Aerial crown-view tile of a tropical tree (Barro Colorado Island, Panama), acquired 20250818:
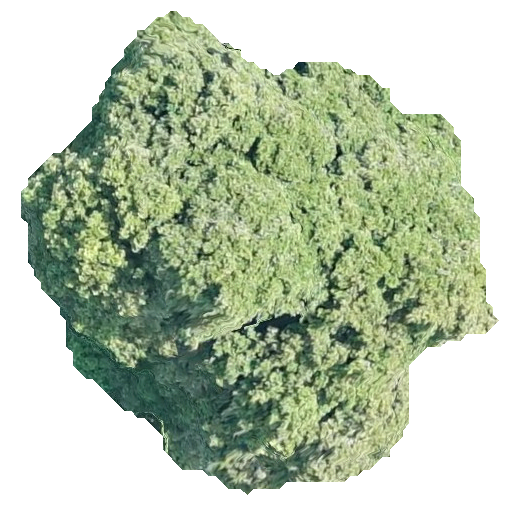
Species: Prioria copaifera
GBIF accepted scientific name: Prioria copaifera
Crown area: 217.505 m²